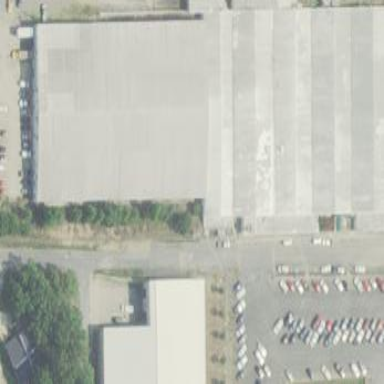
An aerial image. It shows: Industrial building.